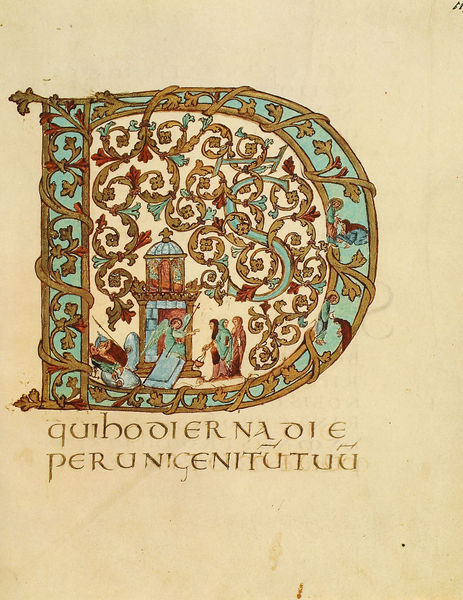
Titel: Drogo Sakramentar
Standort: Herstellungsort: Metz (EU - F)
Institution: Paris, Bibliothèque Nationale
Schlagwörter: blau, frauen, grün, frau, tür, türkis, rot, ornament, stein, kirche, gold, blatt, turm, engel, ranken, schrift, stab, floral, buch, kreuz, seite, buchstabe, soldat, initiale, buchdeckel, buchseite, deckblatt, pergament, weihrauch, auferstehung, latein, lateinisch, kreuzstab, mission, buchmalerei, majuskel, kreiz, manuskript, dekorum, geschrieben, peru, chrisus, reisebericht, s, d, ds, deckb, christuxs